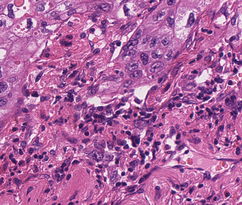
Tumor epithelial tissue: yes
Tumor-associated stroma tissue: yes
Normal tissue: no